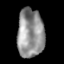
Tissue: lung
Cell type: Epithelial cells
Senescence score: 0.2201
Nuclear area (px): 1270
Mean DAPI intensity: 146.946